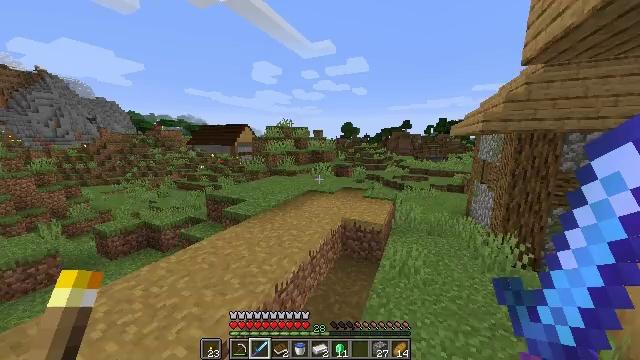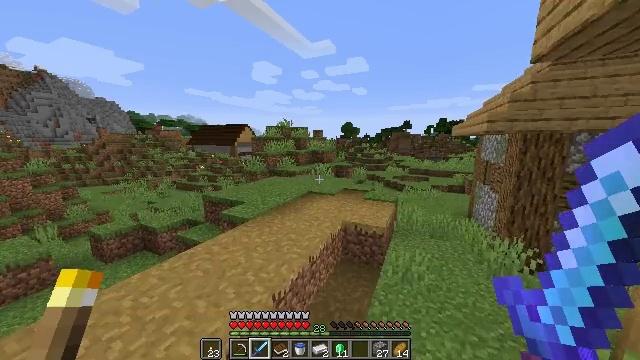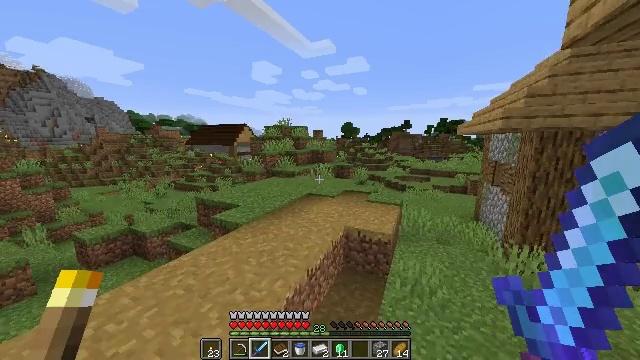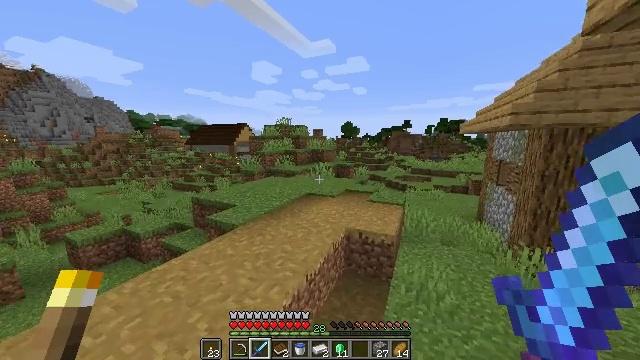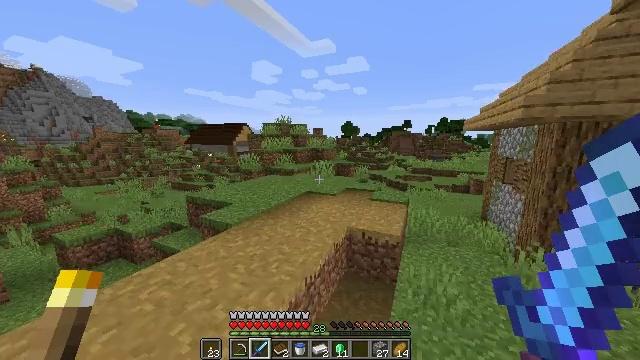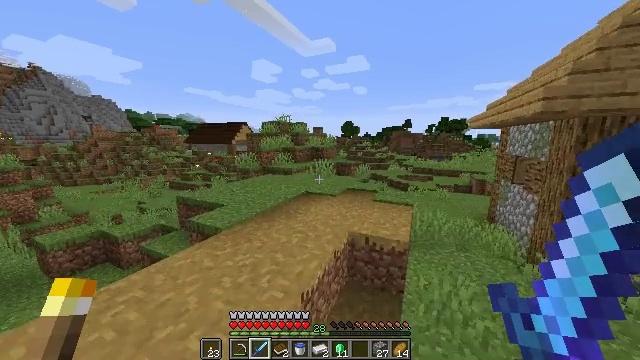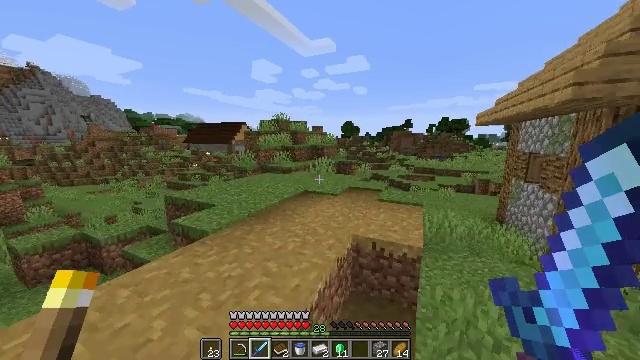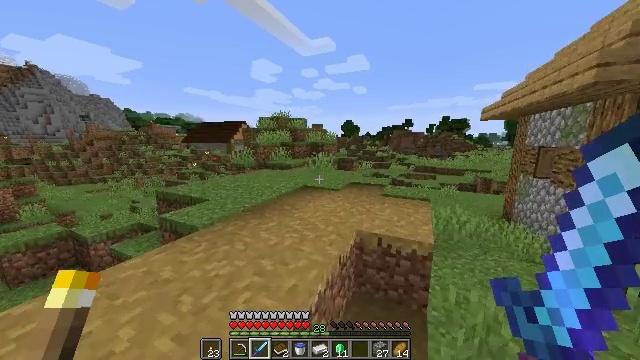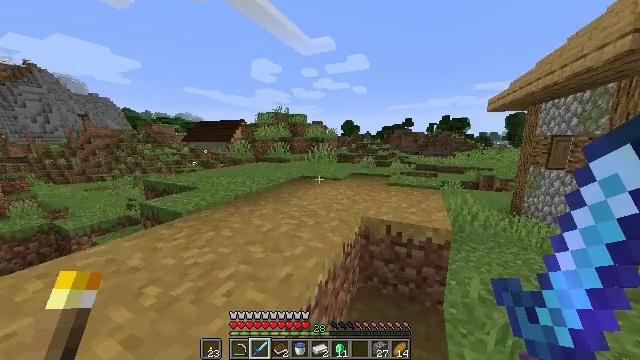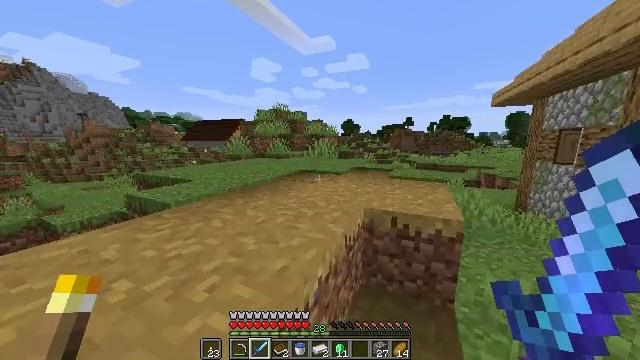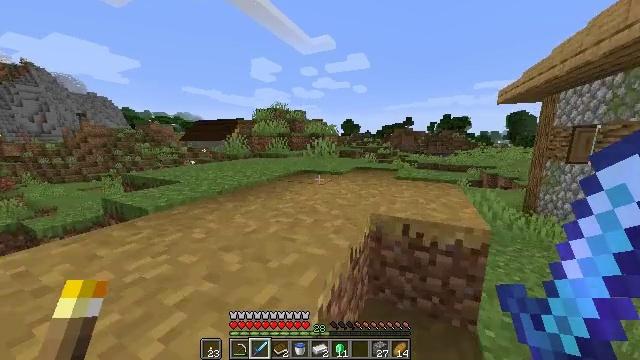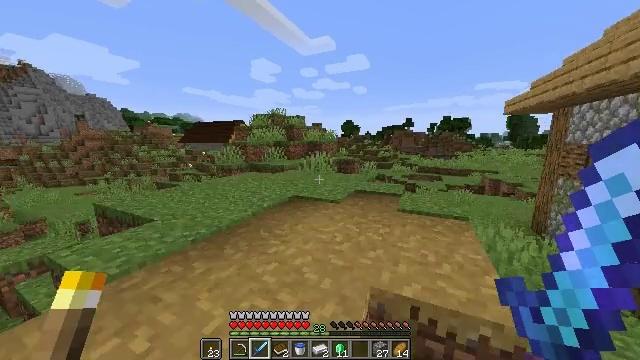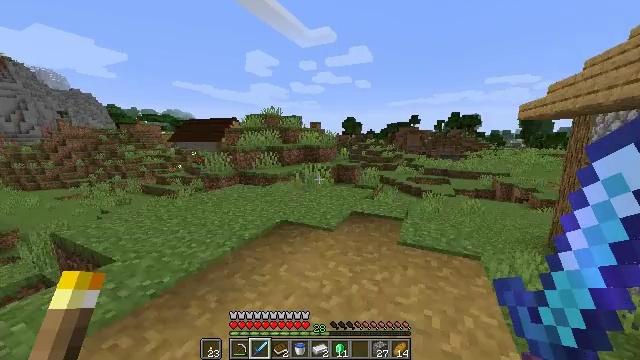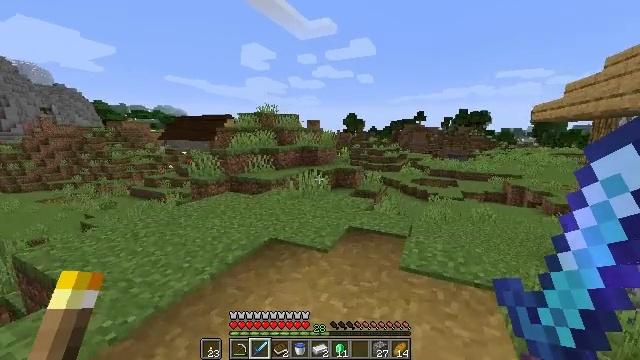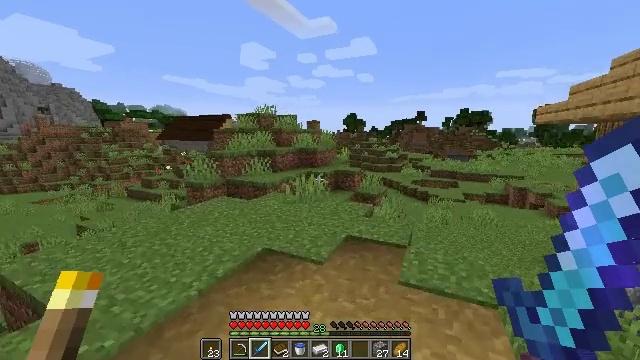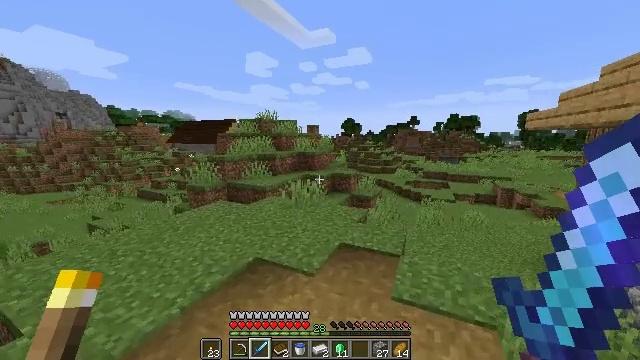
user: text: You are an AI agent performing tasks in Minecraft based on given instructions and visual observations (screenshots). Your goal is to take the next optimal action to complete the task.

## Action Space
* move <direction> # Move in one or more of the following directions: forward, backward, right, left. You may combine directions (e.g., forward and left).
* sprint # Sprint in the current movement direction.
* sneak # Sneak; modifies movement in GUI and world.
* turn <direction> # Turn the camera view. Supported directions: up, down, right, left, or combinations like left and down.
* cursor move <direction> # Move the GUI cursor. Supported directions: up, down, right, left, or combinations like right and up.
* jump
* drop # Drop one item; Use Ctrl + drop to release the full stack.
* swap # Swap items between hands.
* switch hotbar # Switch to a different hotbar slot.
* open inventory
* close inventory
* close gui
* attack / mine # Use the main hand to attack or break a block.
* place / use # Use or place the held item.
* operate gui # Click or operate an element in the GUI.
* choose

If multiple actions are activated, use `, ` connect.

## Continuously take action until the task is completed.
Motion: motion action
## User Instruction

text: To obtain a map, craft it using the right materials on a crafting table.
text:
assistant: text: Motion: move forward, sprint, jump
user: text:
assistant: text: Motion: move forward, sprint, jump
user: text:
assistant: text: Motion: move forward, sprint, jump
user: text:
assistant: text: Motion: move forward, sprint, jump
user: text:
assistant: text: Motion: move forward, sprint, jump
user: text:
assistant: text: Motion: move forward, sprint, jump
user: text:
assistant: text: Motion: move forward, sprint, jump
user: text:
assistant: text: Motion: move forward, sprint, jump
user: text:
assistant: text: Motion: move forward, sprint, jump
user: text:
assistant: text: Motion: move forward, sprint, jump
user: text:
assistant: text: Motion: move forward, sprint, jump
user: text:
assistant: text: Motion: move forward, sprint, jump
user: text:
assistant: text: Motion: move forward, sprint, jump
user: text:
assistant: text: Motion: move forward, sprint, jump
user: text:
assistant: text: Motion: move forward, sprint, jump
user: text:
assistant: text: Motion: move forward, sprint, jump
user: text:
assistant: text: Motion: move forward, sprint, jump
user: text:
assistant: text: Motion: move forward, sprint, jump
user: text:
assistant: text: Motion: move forward, sprint, jump
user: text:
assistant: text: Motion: move forward, sprint, turn right, jump
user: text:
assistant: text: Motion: move forward, sprint, turn right, jump
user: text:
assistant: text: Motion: move forward, sprint, jump
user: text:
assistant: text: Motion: move forward, sprint, jump
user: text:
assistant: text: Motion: move forward, sprint, jump
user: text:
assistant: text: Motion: move forward, sprint, turn down, jump
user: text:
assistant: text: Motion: move forward, sprint, turn down, jump
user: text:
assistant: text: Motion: move forward, sprint, jump
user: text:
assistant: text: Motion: move forward, sprint, jump
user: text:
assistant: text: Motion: move forward, sprint, jump
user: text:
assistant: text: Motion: move forward, sprint, jump